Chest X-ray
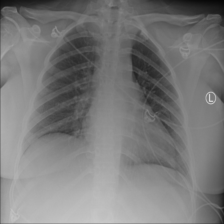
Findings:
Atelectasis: negative
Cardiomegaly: negative
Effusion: negative
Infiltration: negative
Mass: negative
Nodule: negative
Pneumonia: negative
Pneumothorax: negative
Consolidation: negative
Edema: negative
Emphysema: negative
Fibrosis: negative
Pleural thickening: negative
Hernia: negative